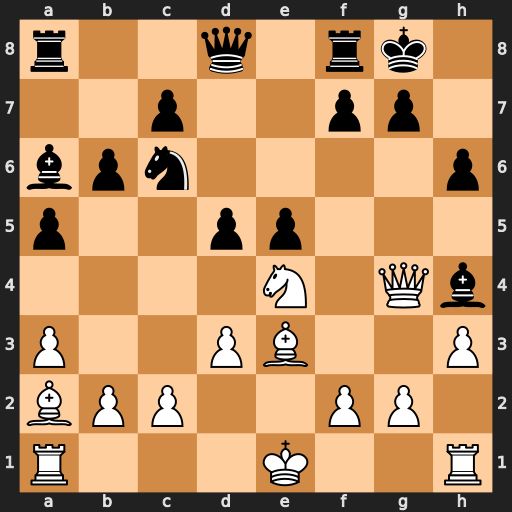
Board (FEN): r2q1rk1/2p2pp1/bpn4p/p2pp3/4N1Qb/P2PB2P/BPP2PP1/R3K2R
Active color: w
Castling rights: KQ
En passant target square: -
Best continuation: Bxh6 Bf6 Bxd5